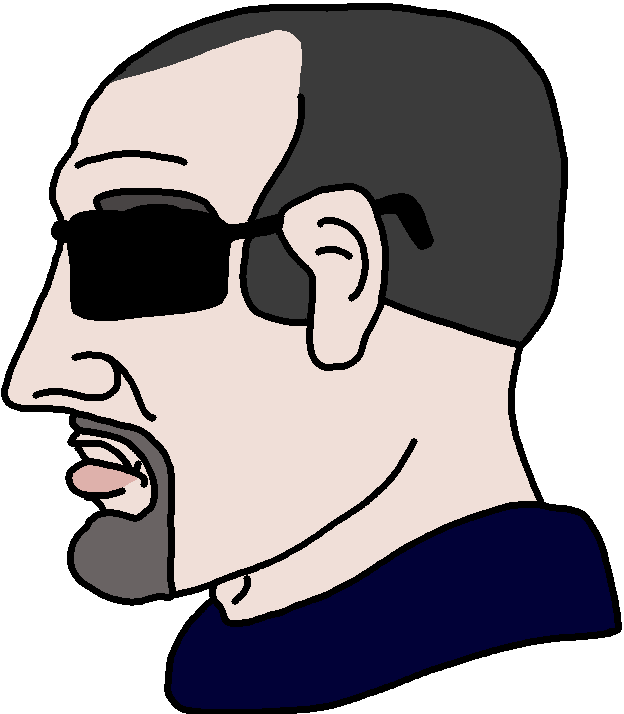
Label: 4_Yes_Chad